Question: I am trying to Deploy app on IIS 7 and follow the article <URL> but its giving error... I tried to find some solution on google but no success.
please help

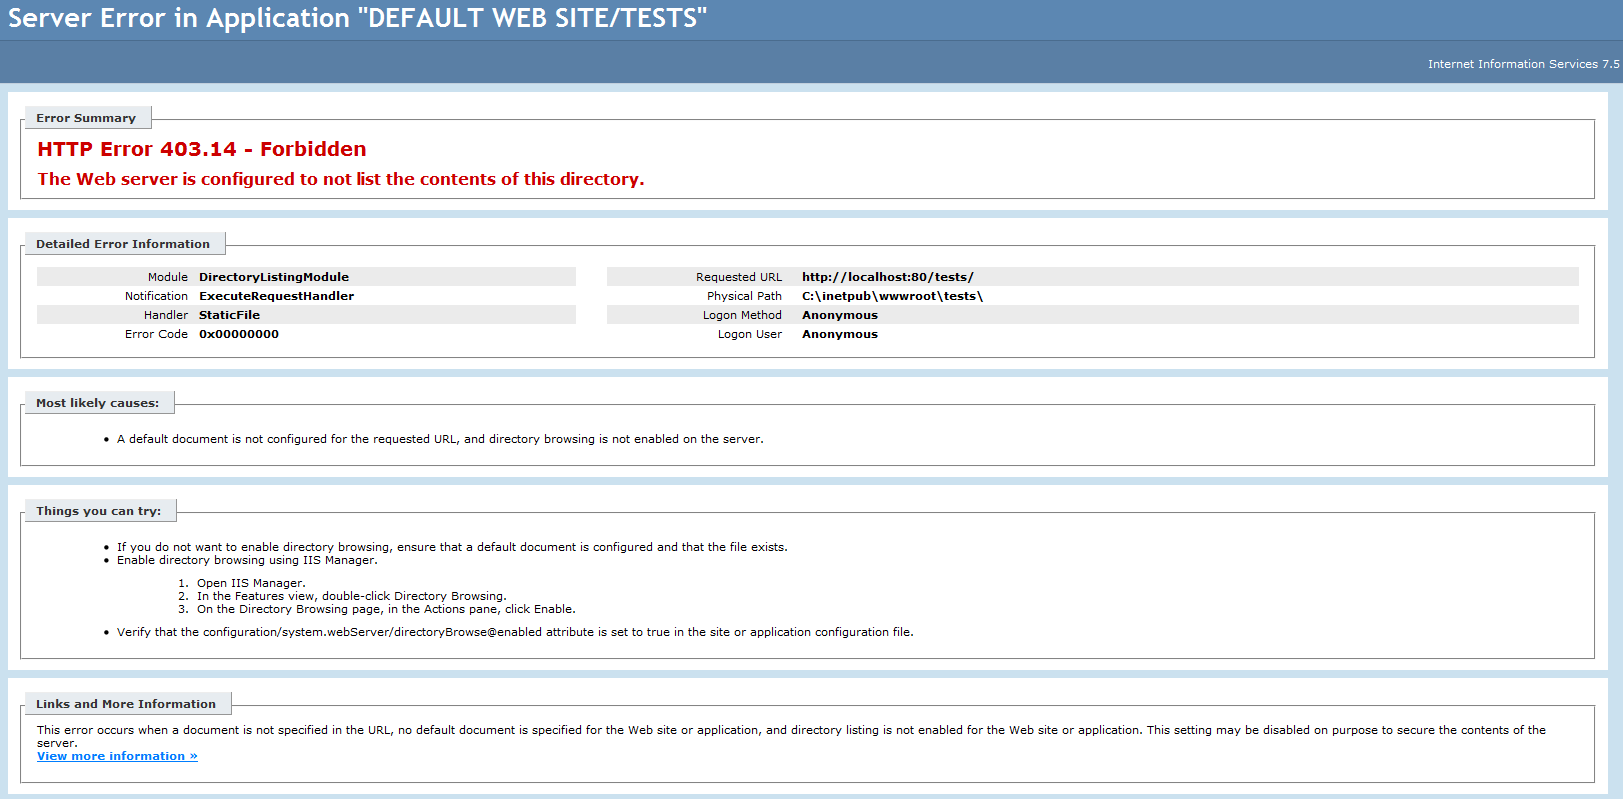
Answer: I got it, It start working as soon as I put default page.